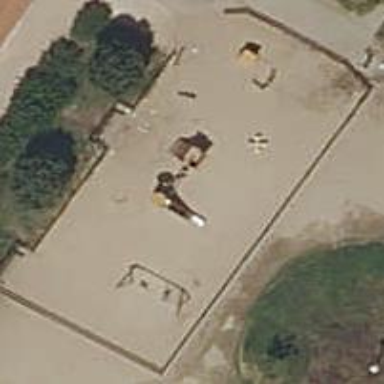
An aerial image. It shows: Playground area for leisure land.